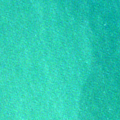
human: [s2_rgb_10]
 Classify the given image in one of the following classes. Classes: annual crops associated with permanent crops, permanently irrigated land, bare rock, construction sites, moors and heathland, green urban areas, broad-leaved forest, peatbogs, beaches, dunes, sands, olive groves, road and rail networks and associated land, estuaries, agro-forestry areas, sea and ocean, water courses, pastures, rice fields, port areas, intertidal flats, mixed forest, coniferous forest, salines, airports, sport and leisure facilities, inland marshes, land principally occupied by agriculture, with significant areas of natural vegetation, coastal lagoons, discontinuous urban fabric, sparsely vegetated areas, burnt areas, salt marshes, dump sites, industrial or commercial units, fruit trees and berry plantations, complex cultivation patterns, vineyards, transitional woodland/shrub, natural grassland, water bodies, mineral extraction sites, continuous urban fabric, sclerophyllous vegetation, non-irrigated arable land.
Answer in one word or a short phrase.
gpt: sea and ocean